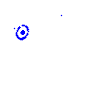
Particle: pion